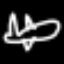
Label: airplane